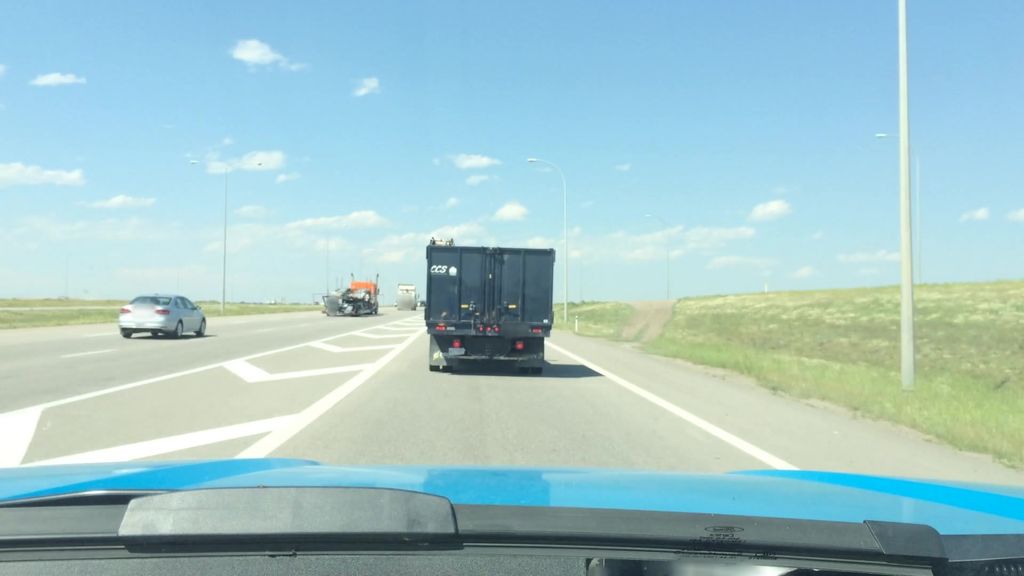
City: calgary